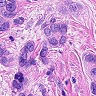
Metastatic tissue present: yes